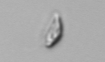
Label: Cryptophyta